Question: It seems like variations of this question have been asked before, but not this specifically. Also, it seems that 'BitmapImages' are different from straight 'Bitmaps'. So here we go:
I've got a 'BitmapImage x:Name="HeightMapImage"' that is pointing to an Image 'x:Name="image"' that is inside 'ContentPresenter x:Name="contentPresenter"' that is in 'Viewbox x:Name="viewBox"'. I want to draw both semi-transparently and non-transparently at specific X,Y coordinates on the 'HeightMapImage'.
The reason for this set-up is that the 'BitmapImage' is being scrolled and zoomed. When I draw on the 'BitmapImage' at X,Y I want that to automatically scroll and zoom, too.
I'm a very old geek having written for many machines in many different GDIs over the years. This seems like a 'get the handle' to some graphic device context problem and once I've got it I can merrily draw away.
Your help is greatly appreciated.
Somebody wanted to see the code. Here's the 'XAML':
'''
<Viewbox x:Name="viewBox" Margin="0,0,0,0">
<ContentPresenter x:Name="contentPresenter" Width="350" Height="350" >
<ContentPresenter.Content>
<Image x:Name="image" Width="350" Height="350">
<Image.Source>
<BitmapImage x:Name="HeightMapImage" UriSource="DinoIslandLogo.bmp" />
</Image.Source>

</ContentPresenter.Content>
</ContentPresenter>
</Viewbox>
'''
And here's a screen capture that somebody wanted:

And here's the code that gets the user's selected bitmap and loads and displays it:
'''
string selectedFileName = dlg.FileName;
BitmapImage bitmap = new BitmapImage();
bitmap.BeginInit();
bitmap.UriSource = new Uri(selectedFileName);
bitmap.EndInit();
image.Source = bitmap;
'''
Does this need to be rewritten for a 'Writeable Bitmap'?
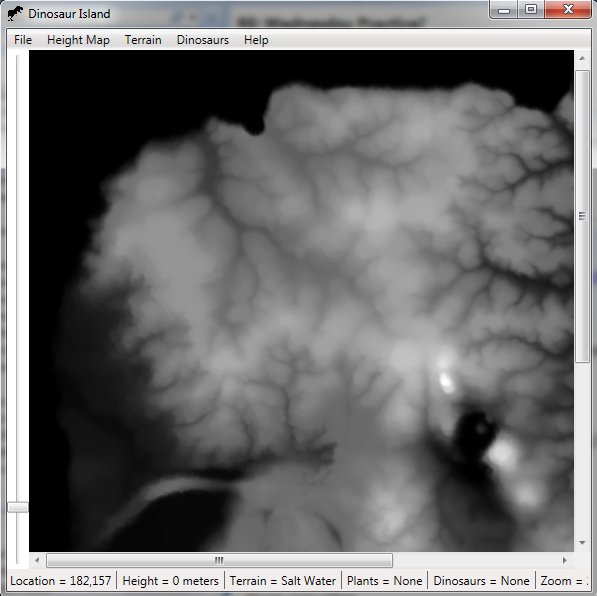
Answer: You may use a WriteableBitmap instead of (or actually in addition to) a BitmapImage. First create your BitmapImage as usual (but with less code):
'''
var selectedFileName = dlg.FileName;
var bitmap = new BitmapImage(new Uri(selectedFileName));
'''
Then create a WritableBitmap from the BitmapImage and assign that to the Image control:
'''
var writeableBitmap = new WriteableBitmap(bitmap);
image.Source = writeableBitmap;
'''
Now you may modify the WriteableBitmap in order to draw your overlay data. The following code snippet shows how to get and modify a pixel in the bitmap:
'''
if (writeableBitmap.Format.BitsPerPixel == 32)
{
var x = 10;
var y = 20;
var pixelRect = new Int32Rect(x, y, 1, 1);
var pixelBuffer = new byte[4];
writeableBitmap.CopyPixels(pixelRect, pixelBuffer, 4, 0);
// modify pixelBuffer and write it back
writeableBitmap.WritePixels(pixelRect, pixelBuffer, 4, 0);
}
'''
EDIT: A suggestion for a SetPixel method that takes the overlay color alpha value into account. Please note that this method assumes that the bitmap's pixel format is Bgr32.
'''
public void SetPixel(WriteableBitmap wb, int x, int y, Color color)
{
var pixelRect = new Int32Rect(x, y, 1, 1);
var pixelBuffer = new byte[4];
wb.CopyPixels(pixelRect, pixelBuffer, 4, 0);
pixelBuffer[0] = (byte)(pixelBuffer[0] * (1F - color.ScA) + color.B * color.ScA);
pixelBuffer[1] = (byte)(pixelBuffer[1] * (1F - color.ScA) + color.G * color.ScA);
pixelBuffer[2] = (byte)(pixelBuffer[2] * (1F - color.ScA) + color.R * color.ScA);
wb.WritePixels(pixelRect, pixelBuffer, 4, 0);
}
'''
Please note also that it is a lot more efficient to set a larger number of pixels in one go. Ideally you would set all overlay pixels at once. You would copy all pixel values into one large array, calculate their new RGB values as shown above, and then write them all back at once.